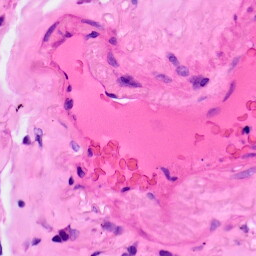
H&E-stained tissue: Lung